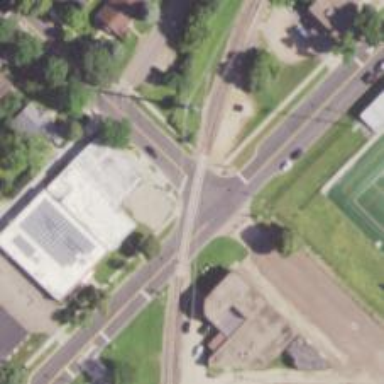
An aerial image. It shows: Railway crossing.